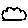
Label: cloud